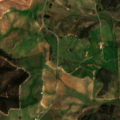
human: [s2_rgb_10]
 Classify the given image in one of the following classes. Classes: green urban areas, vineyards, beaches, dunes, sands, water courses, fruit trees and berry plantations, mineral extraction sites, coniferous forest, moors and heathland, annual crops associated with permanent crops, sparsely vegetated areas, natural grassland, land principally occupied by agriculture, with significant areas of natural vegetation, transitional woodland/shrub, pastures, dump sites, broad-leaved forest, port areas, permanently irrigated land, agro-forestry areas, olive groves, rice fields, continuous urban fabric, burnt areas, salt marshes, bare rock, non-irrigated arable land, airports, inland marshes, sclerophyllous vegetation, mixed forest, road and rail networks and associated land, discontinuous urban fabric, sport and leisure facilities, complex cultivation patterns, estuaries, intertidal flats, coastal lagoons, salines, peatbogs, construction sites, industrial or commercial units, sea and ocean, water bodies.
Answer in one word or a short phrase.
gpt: non-irrigated arable land, broad-leaved forest